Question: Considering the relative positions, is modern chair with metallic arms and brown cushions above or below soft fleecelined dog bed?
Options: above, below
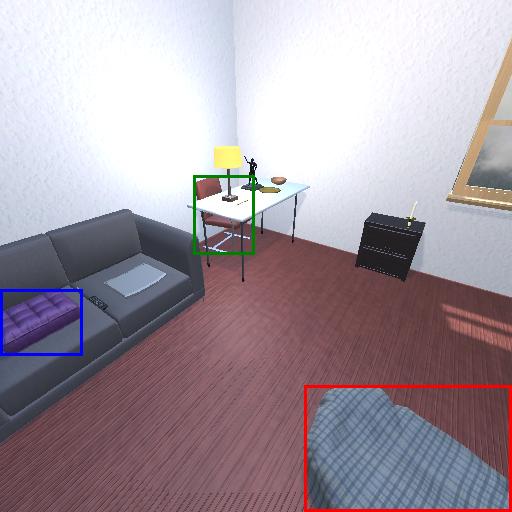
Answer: above